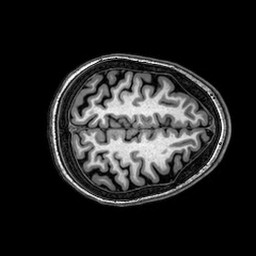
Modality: T1w
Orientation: axial
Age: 20
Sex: female